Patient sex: M
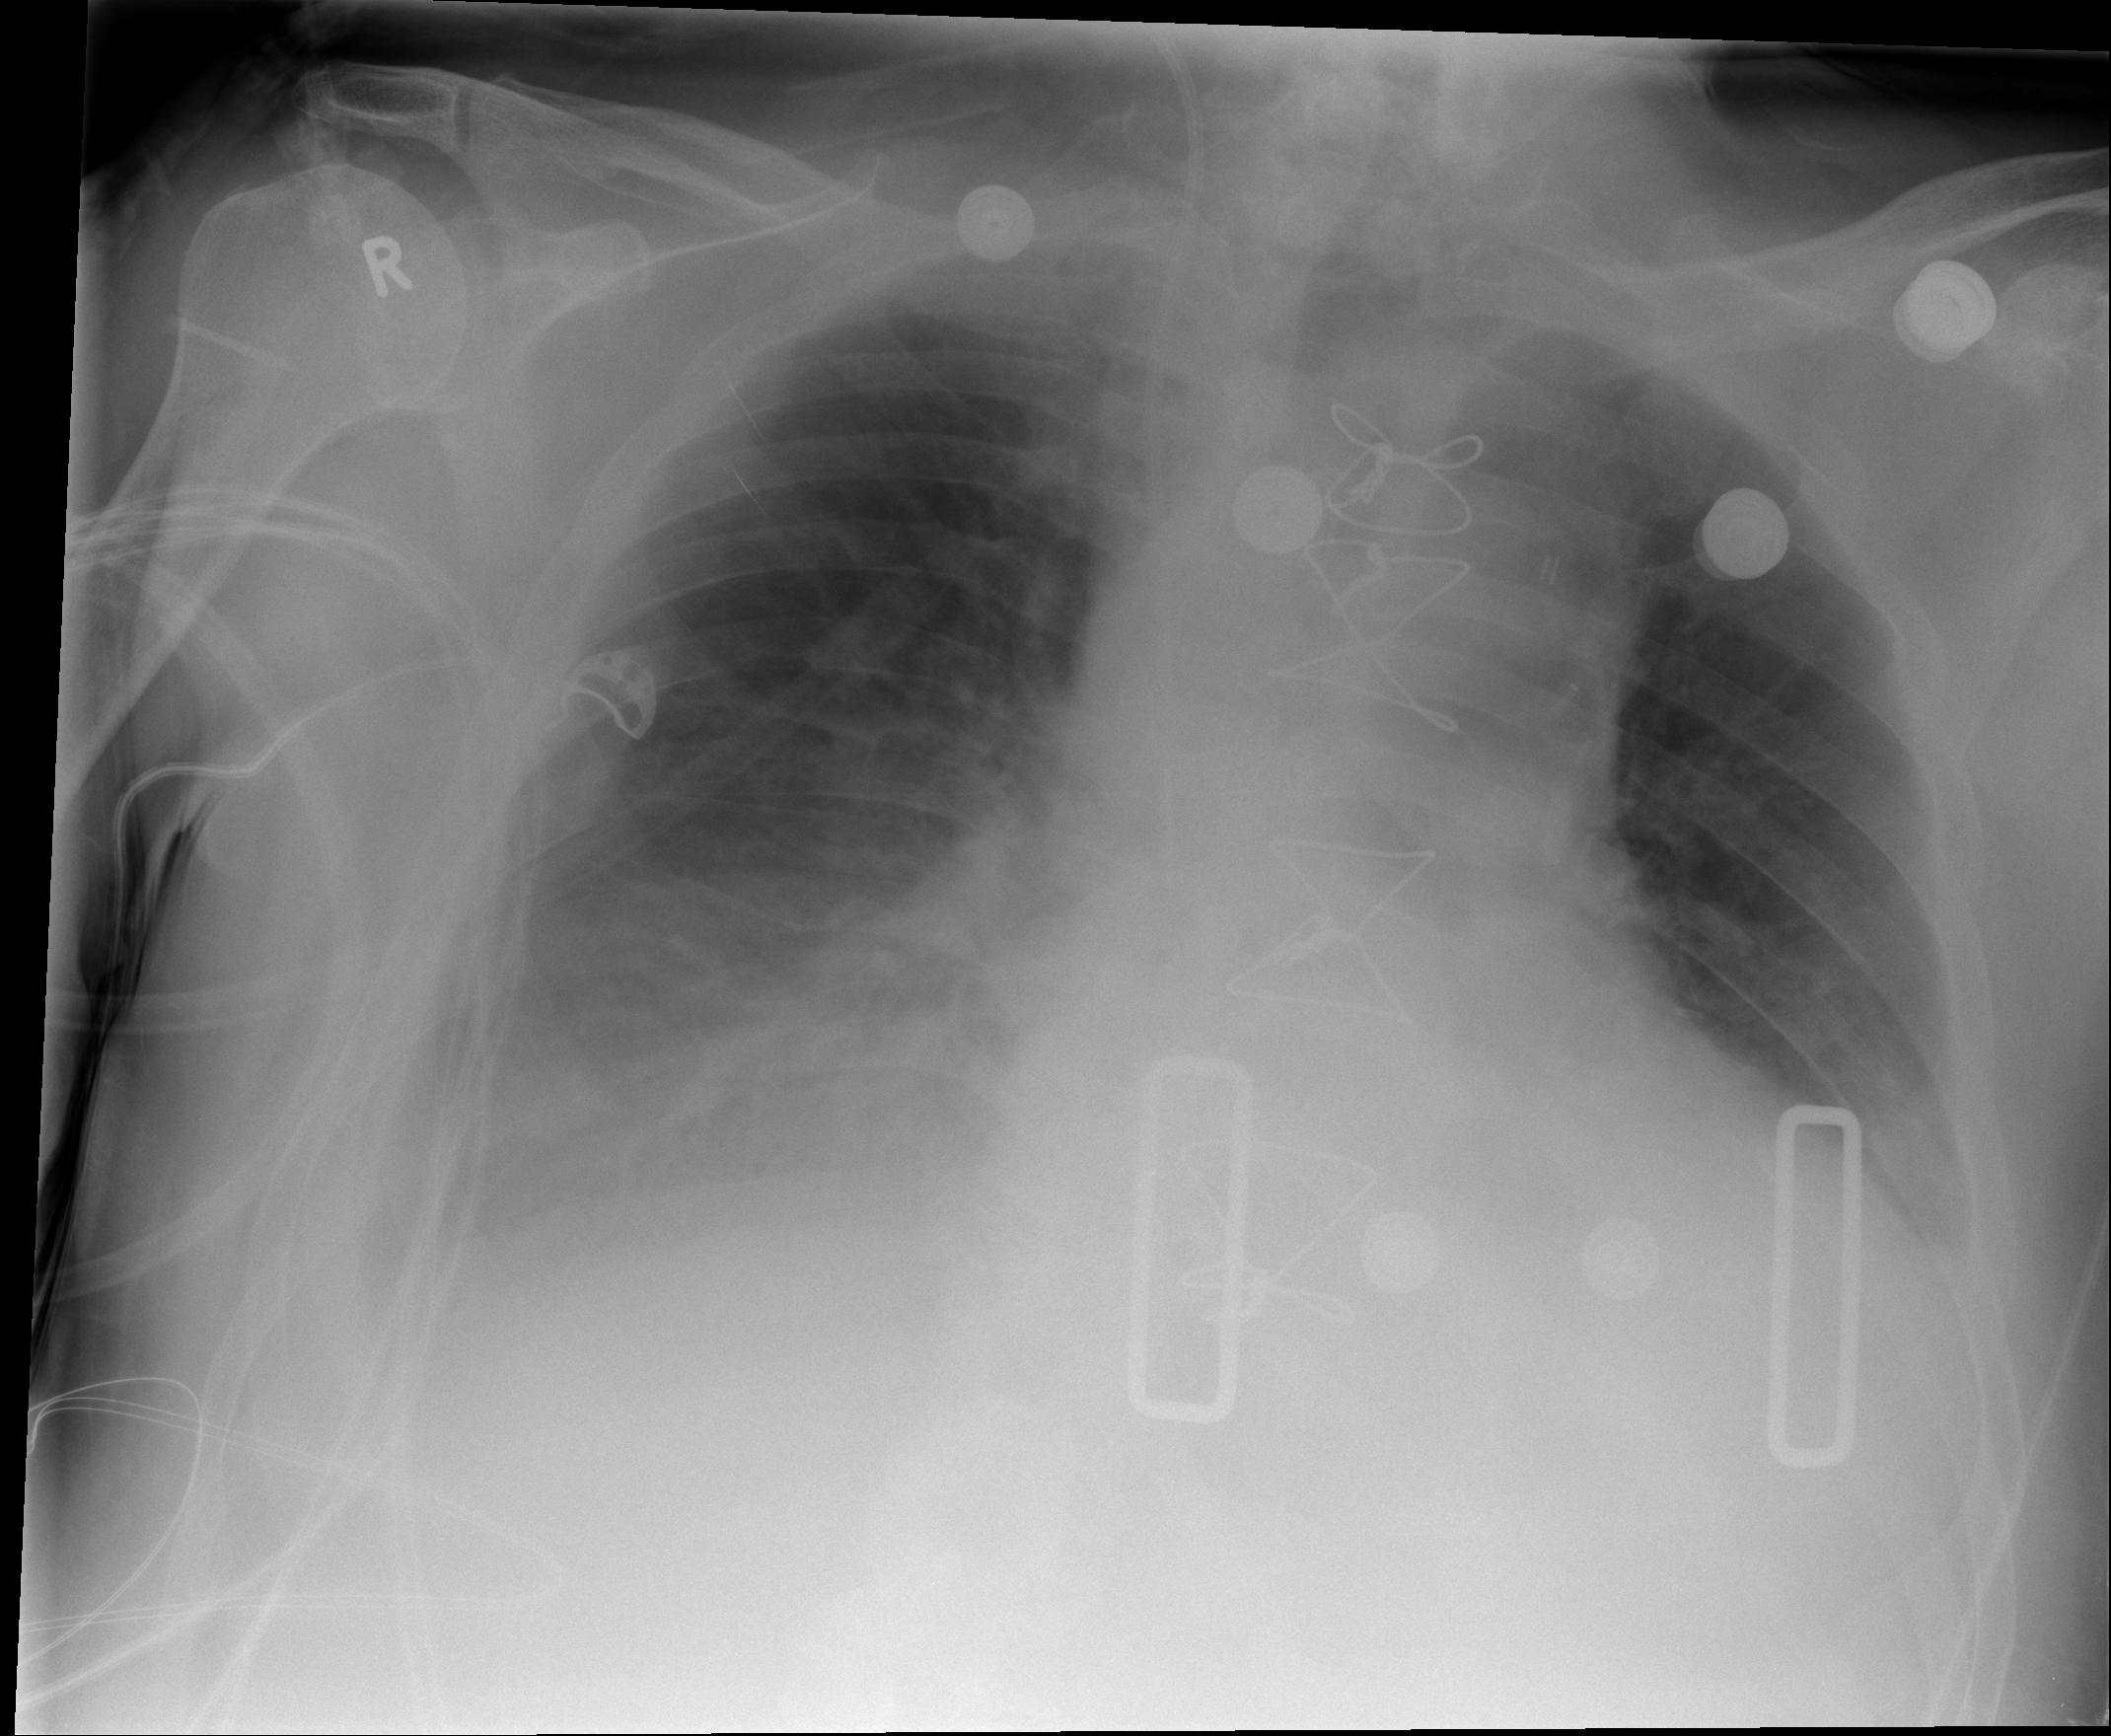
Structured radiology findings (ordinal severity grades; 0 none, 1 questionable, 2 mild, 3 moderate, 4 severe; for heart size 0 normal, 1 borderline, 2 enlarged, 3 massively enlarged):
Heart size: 2
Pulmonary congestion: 2
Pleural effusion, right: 3
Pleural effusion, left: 2
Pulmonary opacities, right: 1
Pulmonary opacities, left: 0
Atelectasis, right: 2
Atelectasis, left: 2